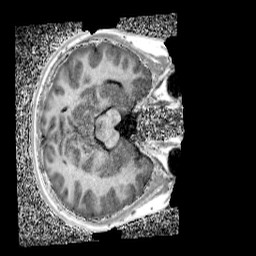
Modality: UNIT1_denoised
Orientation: axial
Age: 12
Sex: female
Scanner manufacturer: siemens
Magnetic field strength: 3 T
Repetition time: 4 s
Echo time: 0.00299 s